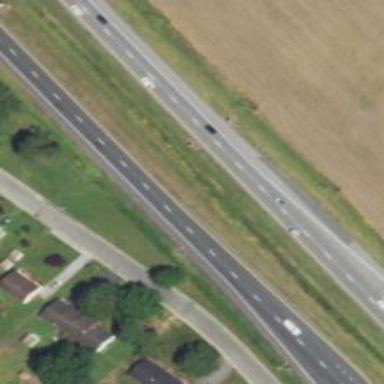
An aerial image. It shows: Trunk highway with expressway features.